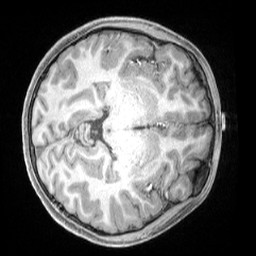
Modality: T1w
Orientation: axial
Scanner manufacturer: siemens
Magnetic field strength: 3 T
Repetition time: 2.4 s
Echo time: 0.00224 s